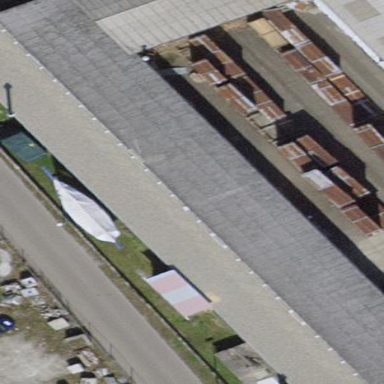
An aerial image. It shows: Industrial building.